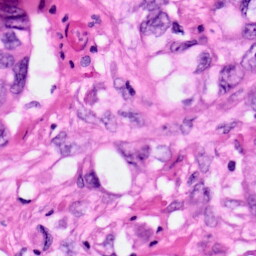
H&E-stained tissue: Pancreatic